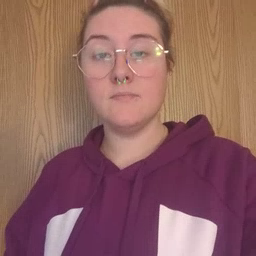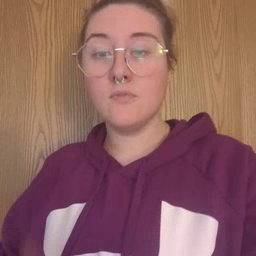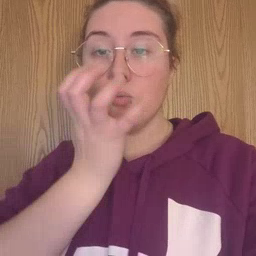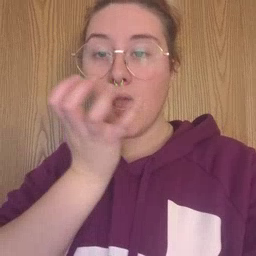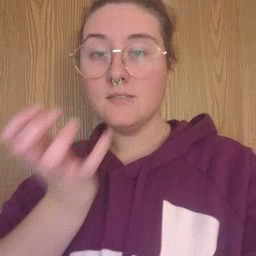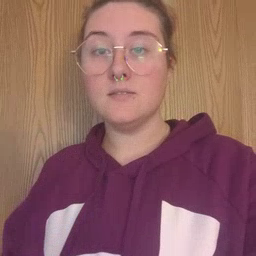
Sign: grass